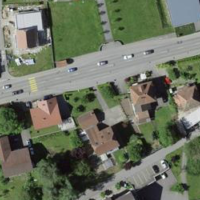
EUNIS habitat code: 54
Species observed at this site:
Onopordum acanthium